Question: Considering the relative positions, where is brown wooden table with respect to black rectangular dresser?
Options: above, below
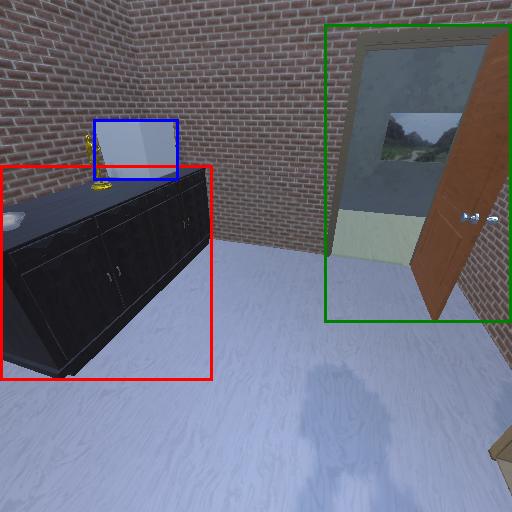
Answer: above